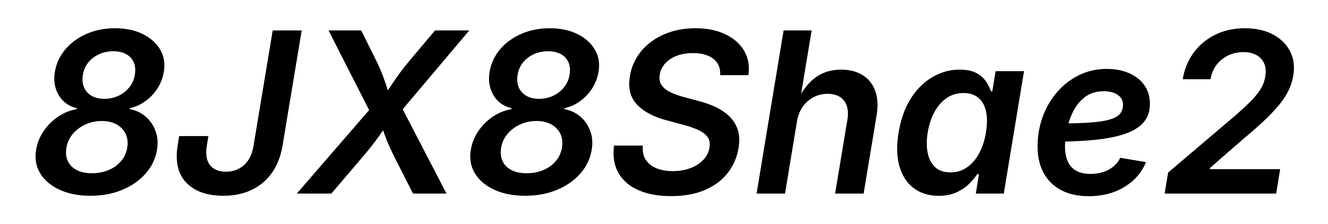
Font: Inter-Italic_SemiBold_Italic